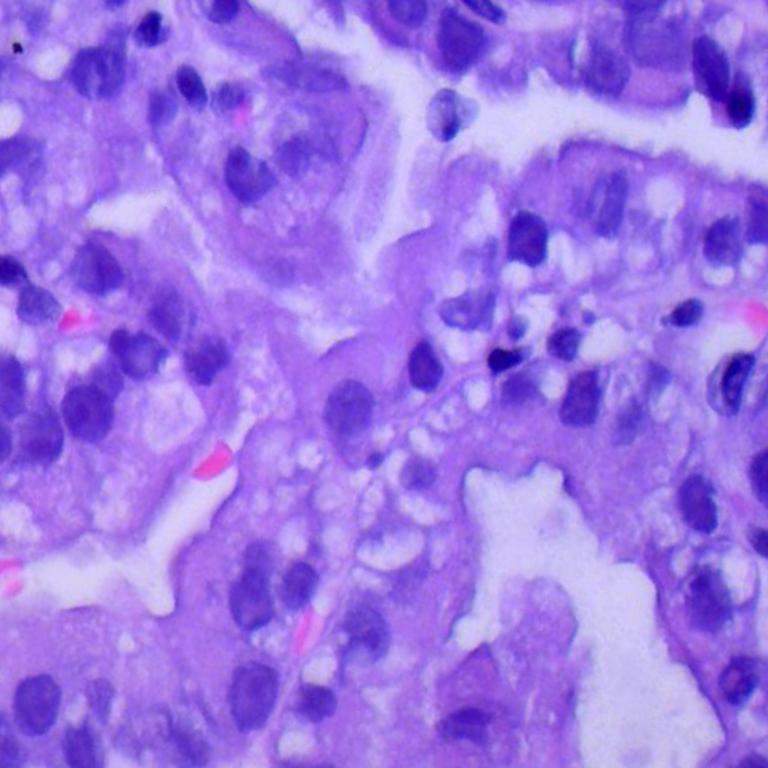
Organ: lung
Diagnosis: adenocarcinomas